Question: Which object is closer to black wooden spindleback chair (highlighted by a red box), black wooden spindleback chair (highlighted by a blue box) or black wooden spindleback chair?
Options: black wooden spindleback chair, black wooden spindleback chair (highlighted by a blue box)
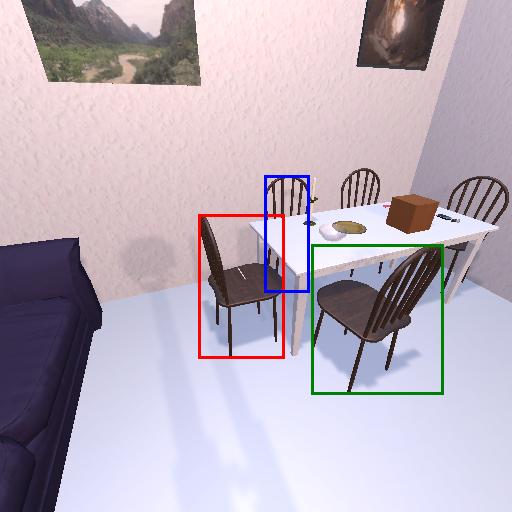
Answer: black wooden spindleback chair